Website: ulta-beauty
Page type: account-selection
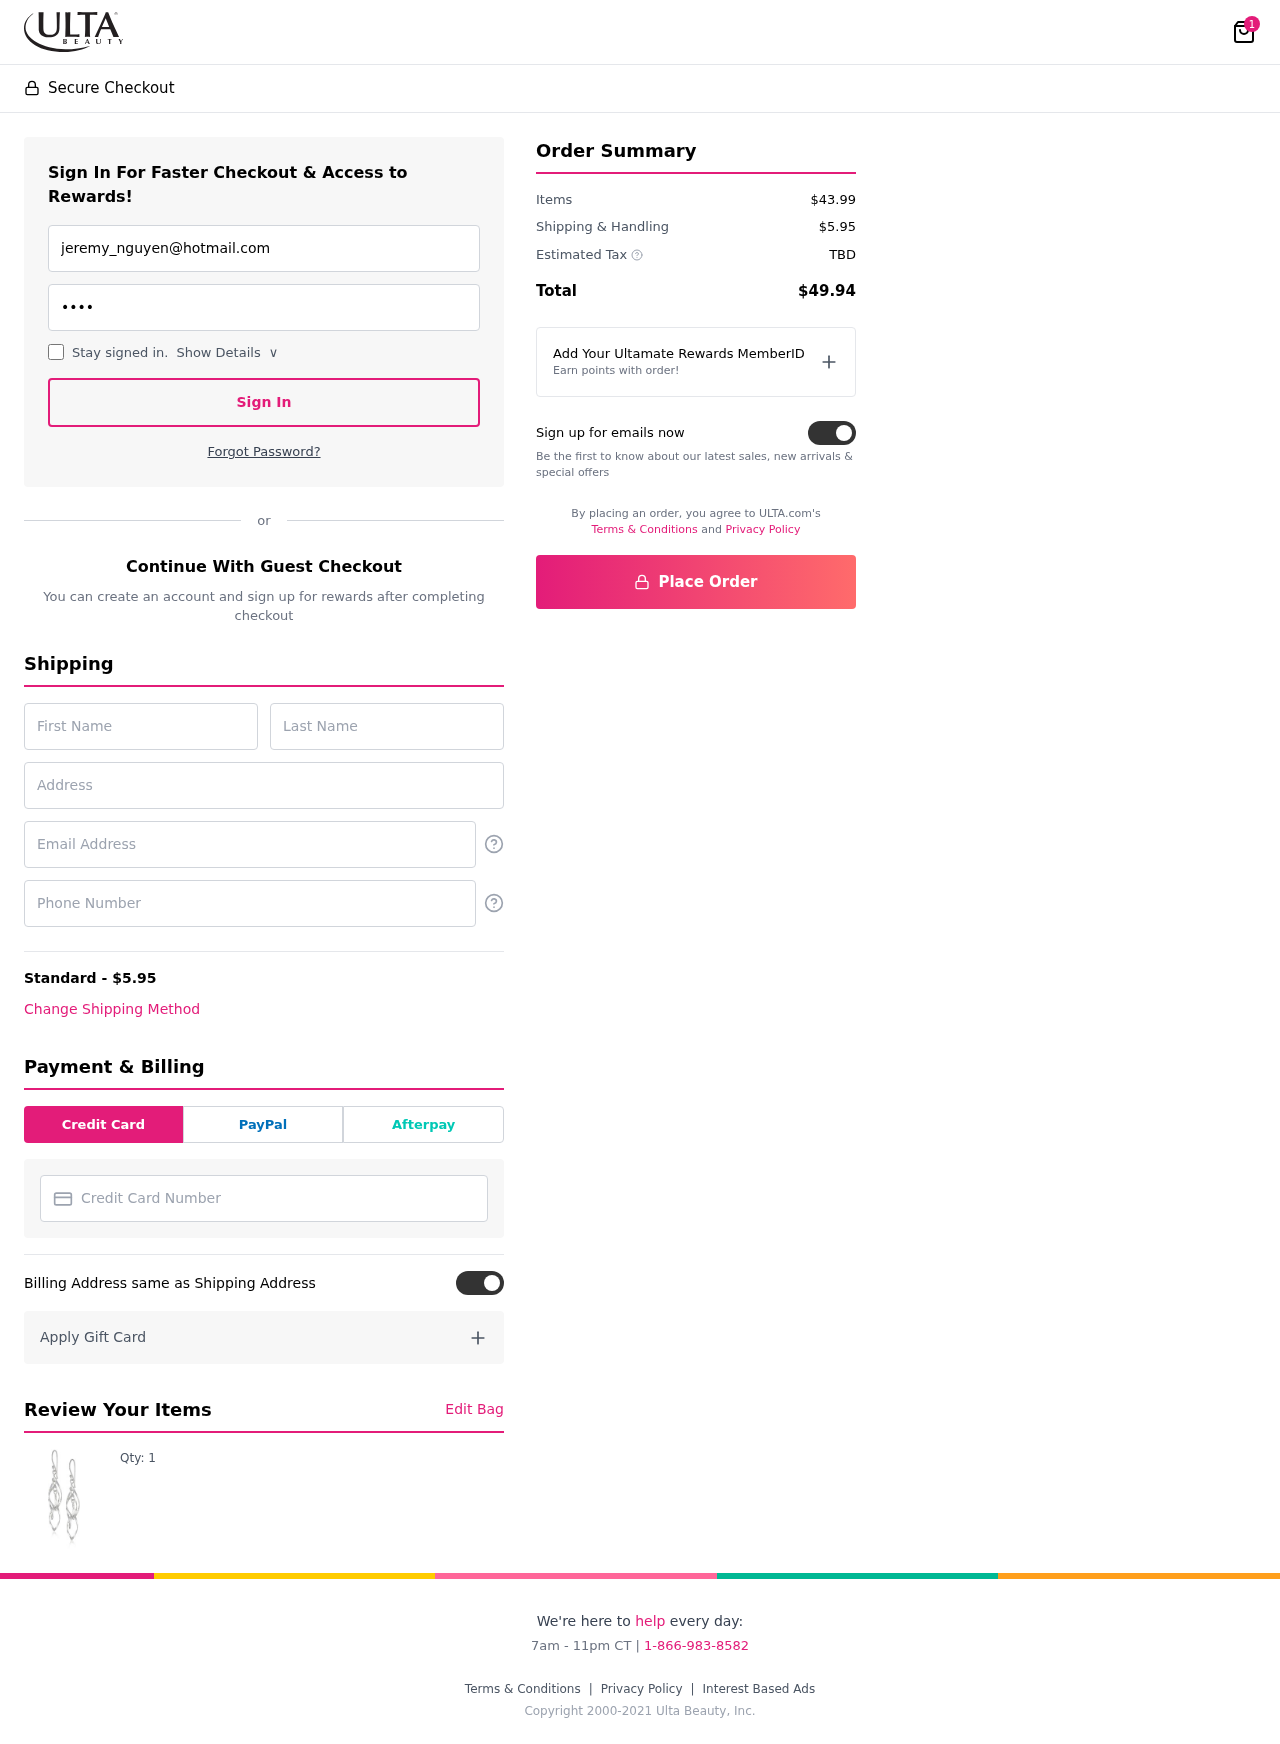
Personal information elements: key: PII_CARD_NUMBER
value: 2294 1188 6046 3919
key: PII_EMAIL
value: jeremy_nguyen@hotmail.com
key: PII_EMAIL2
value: jeremy_nguyen@hotmail.com
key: PII_FIRSTNAME
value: Jeremy
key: PII_LASTNAME
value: Nguyen
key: PII_PHONE
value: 9386897287
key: PII_STREET
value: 096 Elizabeth Coves Suite 714
Product elements: key: PRODUCT1_QUANTITY
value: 1
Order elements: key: ORDER_NUM_ITEMS
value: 1
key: ORDER_SHIPPING_COST
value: $5.95
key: ORDER_SUBTOTAL
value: $43.99
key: ORDER_TAX
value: TBD
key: ORDER_TOTAL
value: $49.94